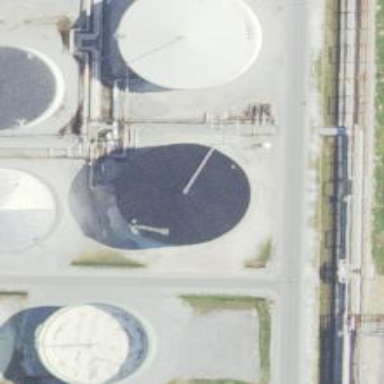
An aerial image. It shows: Storage tank that is man-made.